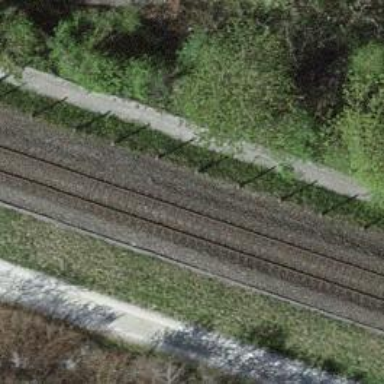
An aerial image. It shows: Railway switch.